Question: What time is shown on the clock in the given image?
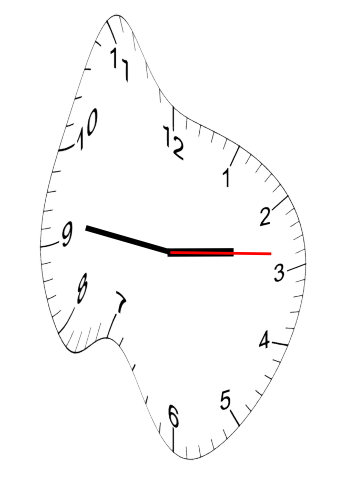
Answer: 02:46:14